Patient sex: F
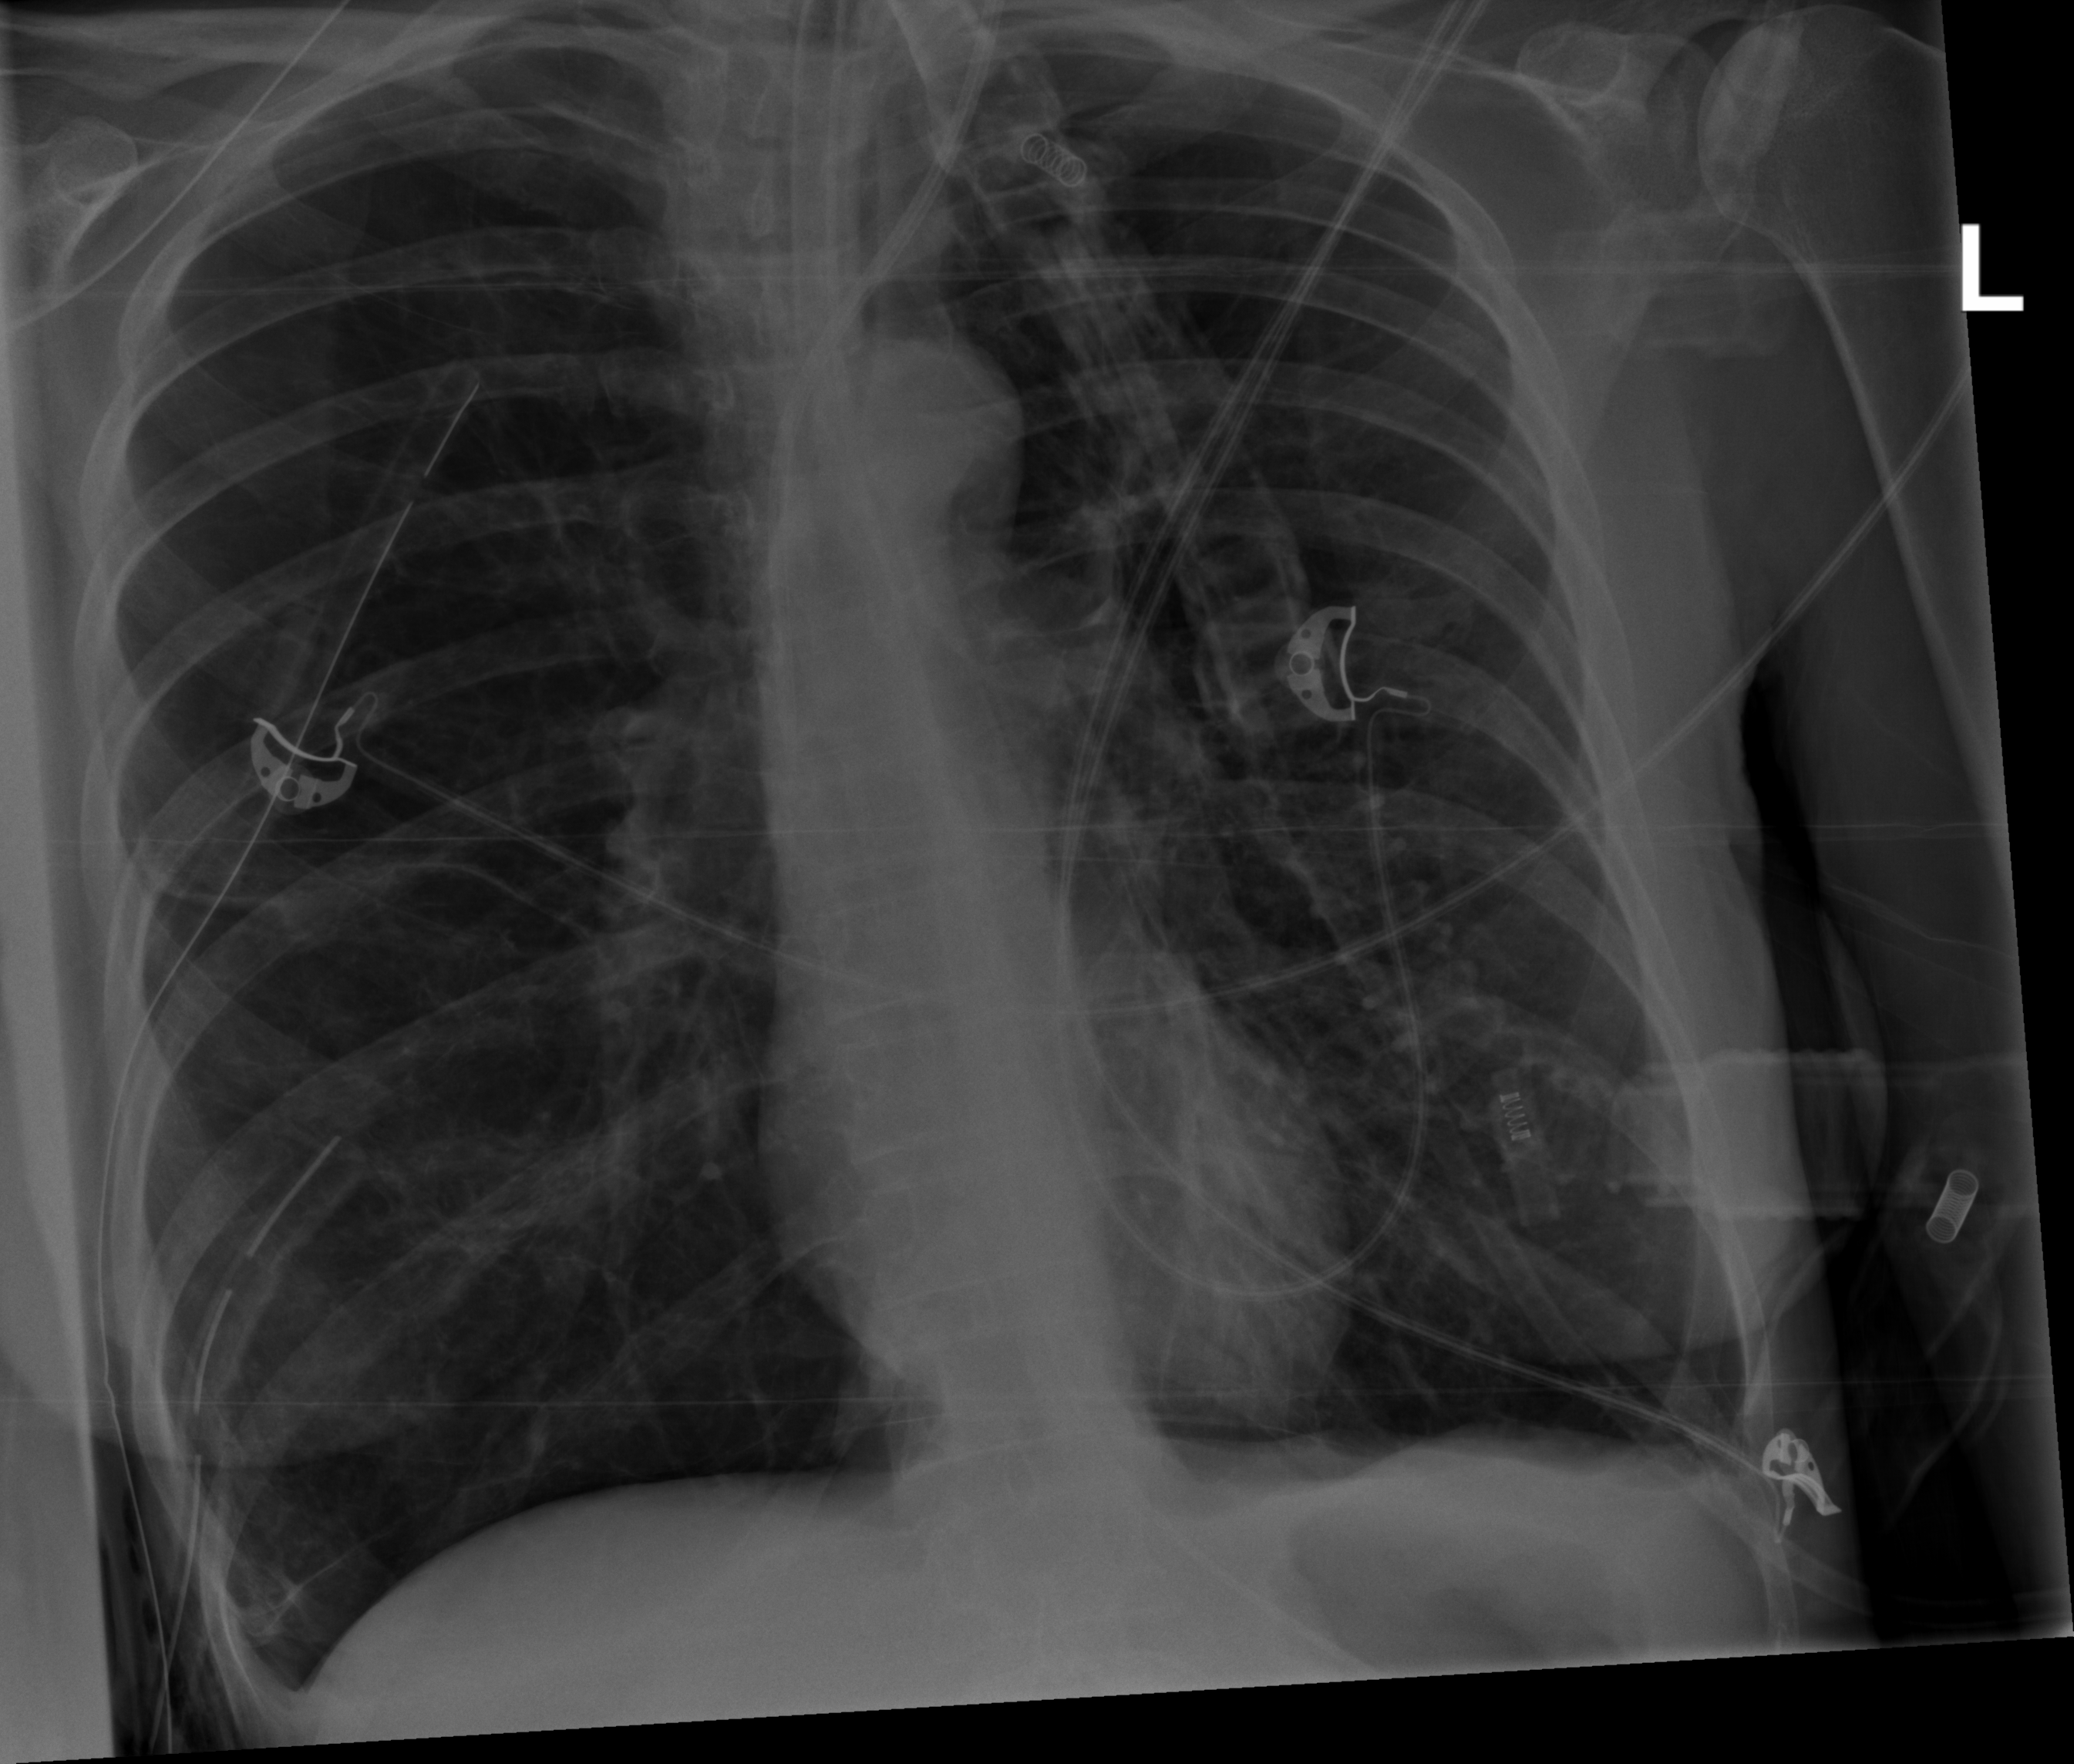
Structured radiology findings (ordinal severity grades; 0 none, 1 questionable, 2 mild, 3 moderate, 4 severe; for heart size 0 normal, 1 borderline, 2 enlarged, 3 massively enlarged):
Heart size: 0
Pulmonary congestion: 0
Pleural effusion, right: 0
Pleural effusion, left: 1
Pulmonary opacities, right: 0
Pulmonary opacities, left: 0
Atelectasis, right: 2
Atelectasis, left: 2